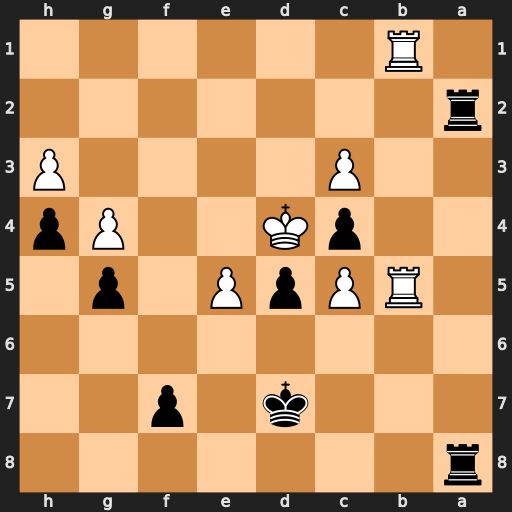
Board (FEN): r7/3k1p2/8/1RPpP1p1/2pK2Pp/2P4P/r7/1R6
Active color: b
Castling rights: -
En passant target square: -
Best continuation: Rd2+ Ke3 Rd3+